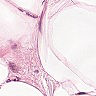
Metastatic tissue present: no